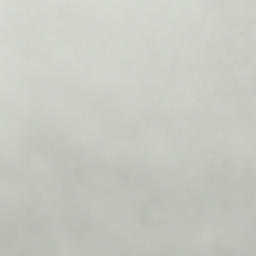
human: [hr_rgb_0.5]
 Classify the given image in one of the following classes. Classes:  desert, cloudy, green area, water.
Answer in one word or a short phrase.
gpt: cloudy